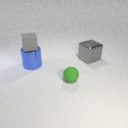
small green rubber sphere to the right of large blue metal cylinder